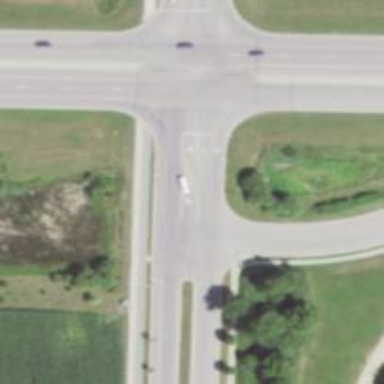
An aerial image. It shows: Left sidewalk along asphalt tertiary road.